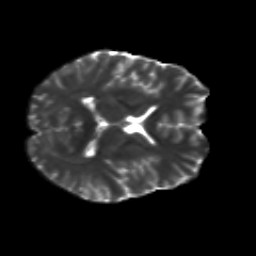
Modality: T2w
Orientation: axial
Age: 19
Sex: male
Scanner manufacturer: siemens
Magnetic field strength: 3 T
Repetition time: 8.8 s
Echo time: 0.085 s